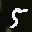
Label: 5